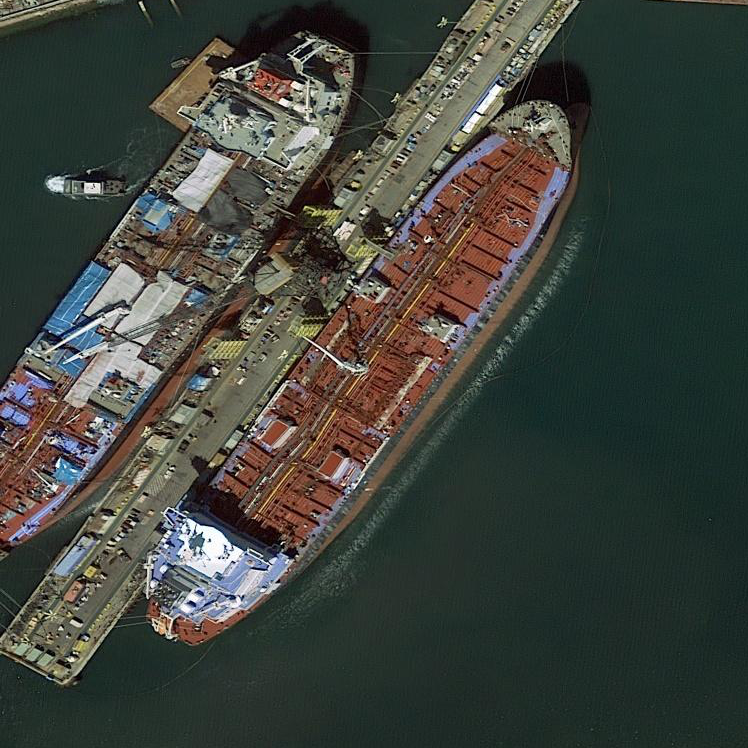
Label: civil